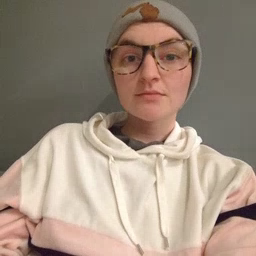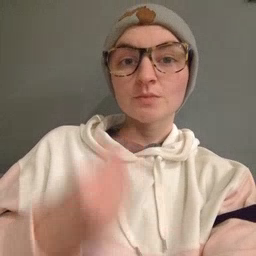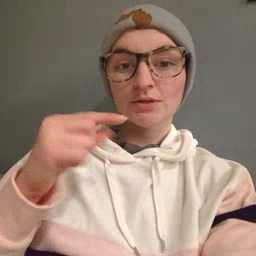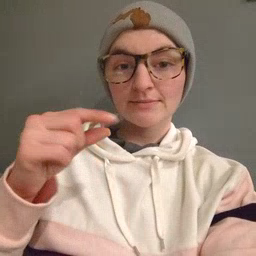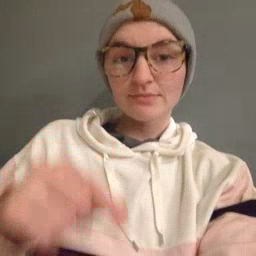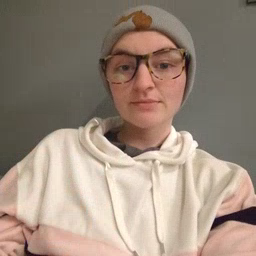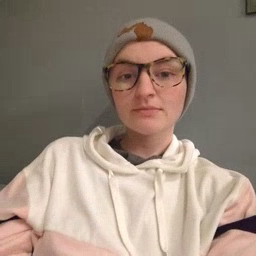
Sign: green